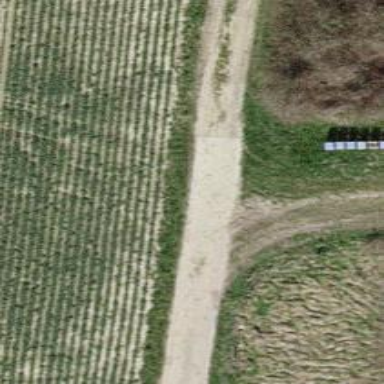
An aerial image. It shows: Grass track with grade4 quality surface.